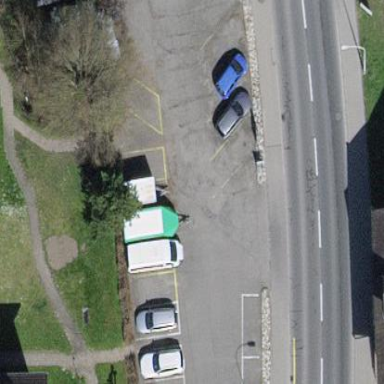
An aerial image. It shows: Parking area.